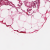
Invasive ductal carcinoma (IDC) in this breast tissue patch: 0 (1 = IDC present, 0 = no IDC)